Question: When I tried to get amount and date values from a SQL Server database using the query
'''
select Amount, RunDate
from zComm
WHERE ID = '<PHONE>'
'''
It is not returning any data. But when I convert date to string it is working query is
'''
select Amount, convert(varchar, RunDate) as RunDate
from zComm
WHERE ID = '<PHONE>'
'''
Now I want to show the 'Amount' in the descending order of 'RunDate' and I used the query
'''
select Amount, convert(varchar, RunDate) as RunDate
from zComm
WHERE ID = '<PHONE>'
order by RunDate;
'''
But the result I got is not in descending order. I have attached the screenshot of the result query.

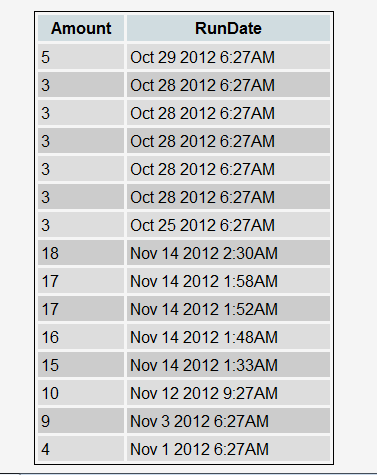
Answer: Try using the 'DESC' keyword. So your query would become
'''
SELECT Amount, convert(varchar, RunDate) as RunDateChar
FROM zComm
WHERE ID = N'<PHONE>'
ORDER BY RunDate DESC;
'''
It is likely it is ordering by the 'CHAR' representation and not the date.
I hope this helps.